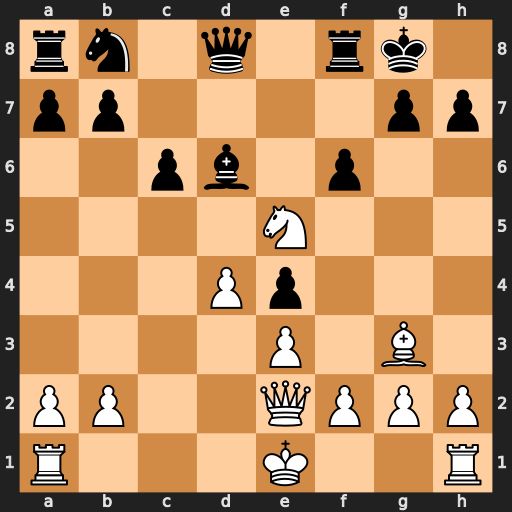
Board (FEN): rn1q1rk1/pp4pp/2pb1p2/4N3/3Pp3/4P1B1/PP2QPPP/R3K2R
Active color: w
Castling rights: KQ
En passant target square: -
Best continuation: Qc4+ Kh8 Nf7+ Rxf7 Qxf7